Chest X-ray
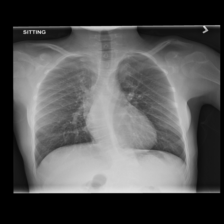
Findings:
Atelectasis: negative
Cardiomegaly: negative
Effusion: negative
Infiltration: negative
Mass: negative
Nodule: negative
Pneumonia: negative
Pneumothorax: negative
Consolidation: negative
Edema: negative
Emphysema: negative
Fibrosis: negative
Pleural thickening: negative
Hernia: negative